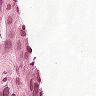
Metastatic tissue present: yes